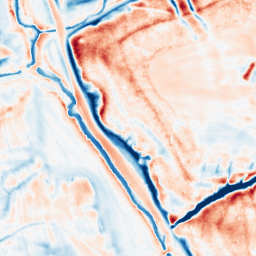
Category: classical
Decomposition family: uniform
Decomposition parameters: size: 20
Upsampling method: bilinear
Upsampling parameters: scale: 2
Upsampling scale: 2